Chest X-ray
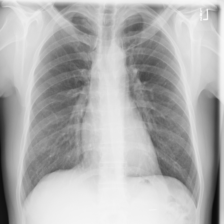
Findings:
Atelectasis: negative
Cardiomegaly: negative
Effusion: negative
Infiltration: negative
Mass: negative
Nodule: negative
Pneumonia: negative
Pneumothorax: negative
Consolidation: negative
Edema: negative
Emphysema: negative
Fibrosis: negative
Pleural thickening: negative
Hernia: negative